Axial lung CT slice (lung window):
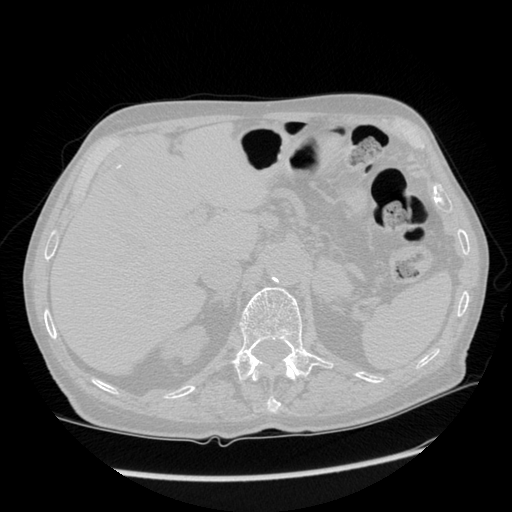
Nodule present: no